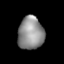
Tissue: lung
Cell type: Epithelial cells
Senescence score: 0.1818
Nuclear area (px): 829
Mean DAPI intensity: 142.539